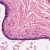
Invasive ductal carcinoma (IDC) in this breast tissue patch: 0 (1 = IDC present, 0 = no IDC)